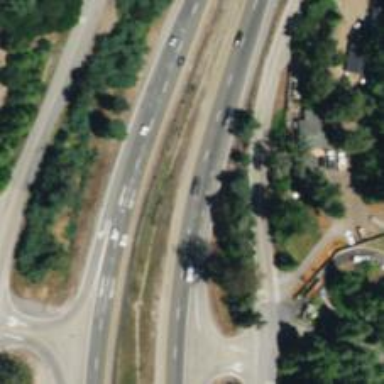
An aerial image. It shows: Expressway with asphalt surface classified as trunk highway.